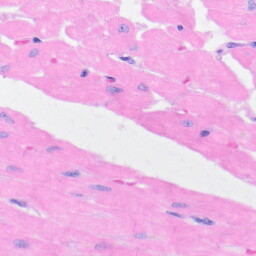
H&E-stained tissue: Heart